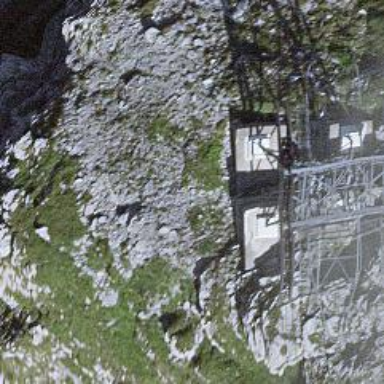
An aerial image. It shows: Pylon used for aerialway.